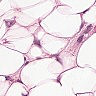
Metastatic tissue present: yes